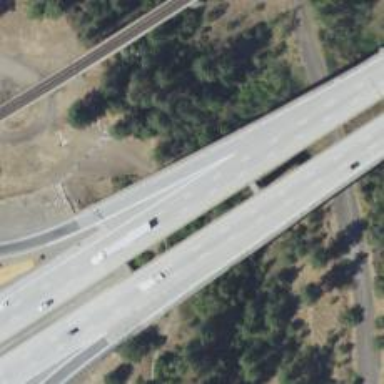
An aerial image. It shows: Beam bridge on motorway link.